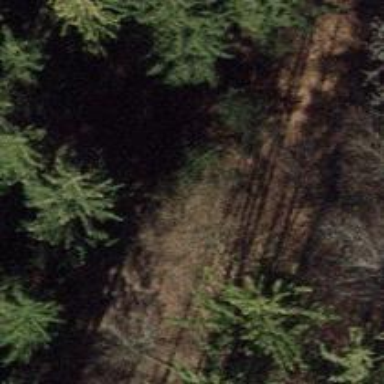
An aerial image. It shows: Gravel track with grade2 tracktype.